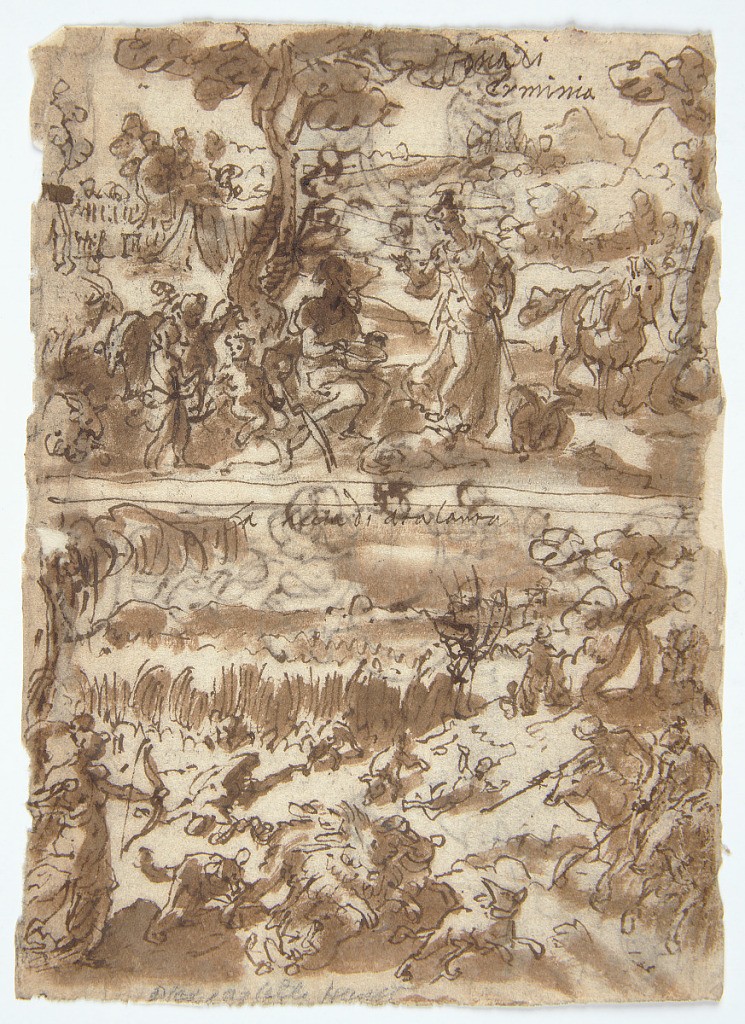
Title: Erminia and the Shepherd [above]; Atalanta hunting the Calydonian Boar [below]
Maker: Jan van der Straet, called Stradanus, Flemish, 1523–1605
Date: ca. 1596 – 1600
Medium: Recto: pen and brown ink, brush and brown wash over black chalk on laid paper Verso: pen and brown ink on laid paper
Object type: Drawing
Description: Recto, above: Landscape with a man sitting under a tree, holding a vessel on his lap. His horse is tied to another tree at right. A woman identified as Erminia stands before him wearing a sword. Recto, below: In the foreground at center, the Calydonian boar stands over a fallen warrior. Atalanta stands at left, firing her bow.

Verso: Above is a small sketch of an escutcheon surrounded by loosely indicated figures, topped with a crown, the whole raised on two steps. The surface of the shield is blank. At center is a bank of scrolling ornament with a breastplate and helmet at the middle. Below is a close-up study of a bird's foot with talons and with scales. Along the left margin is a partially illegible Dutch inscription.